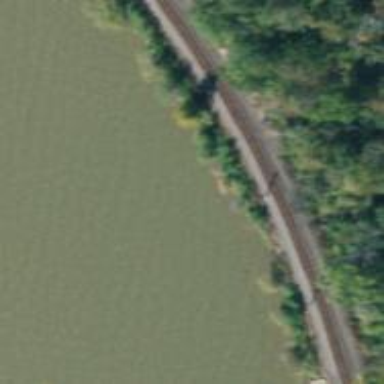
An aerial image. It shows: Railway track.